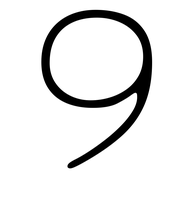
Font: Gluten_Thin